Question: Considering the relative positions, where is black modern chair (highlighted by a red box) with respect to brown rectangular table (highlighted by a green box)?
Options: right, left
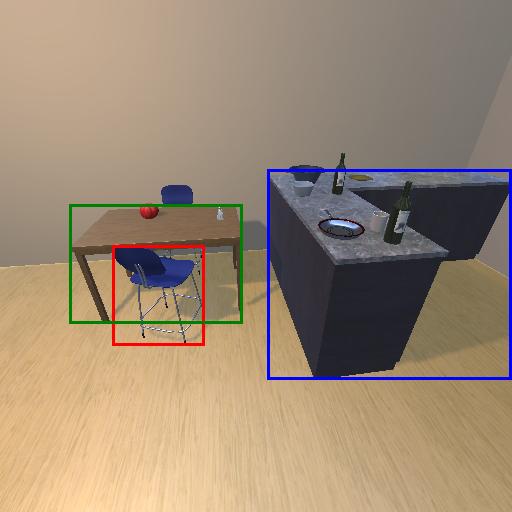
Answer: right